Field crop: tomato
Growth stage: 1
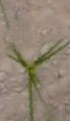
Species: cyperus